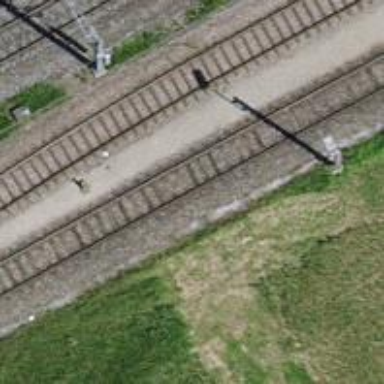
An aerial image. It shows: Single-track railway spur.